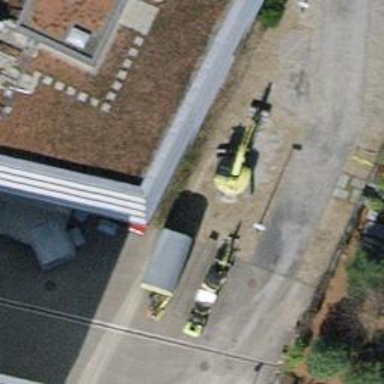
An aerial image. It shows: Bollard.